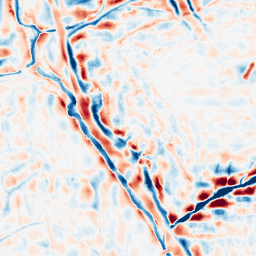
Category: wavelet
Decomposition family: wavelet_dwt
Decomposition parameters: wavelet: db4
level: 4
Upsampling method: sinc_hamming
Upsampling parameters: scale: 2
kernel_size: 8
Upsampling scale: 2